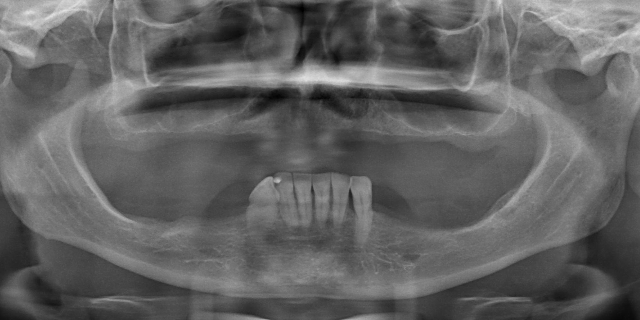
adult